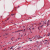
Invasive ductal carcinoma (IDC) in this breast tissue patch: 0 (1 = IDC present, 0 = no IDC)